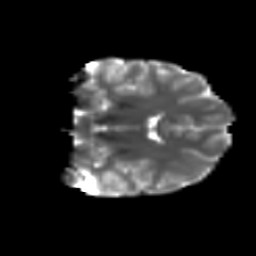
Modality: T2w
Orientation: coronal
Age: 16
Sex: female
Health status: ill
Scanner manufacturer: ge
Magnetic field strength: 3 T
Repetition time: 6.752 s
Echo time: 0.079 s